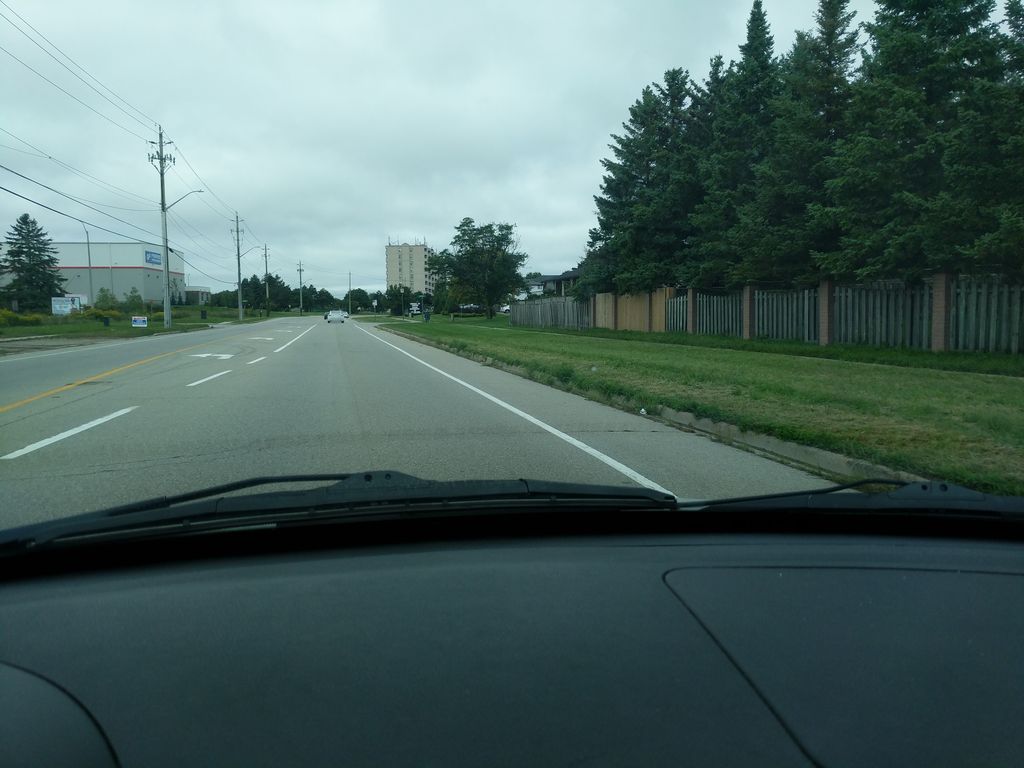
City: kitchener-waterloo